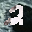
Label: 2